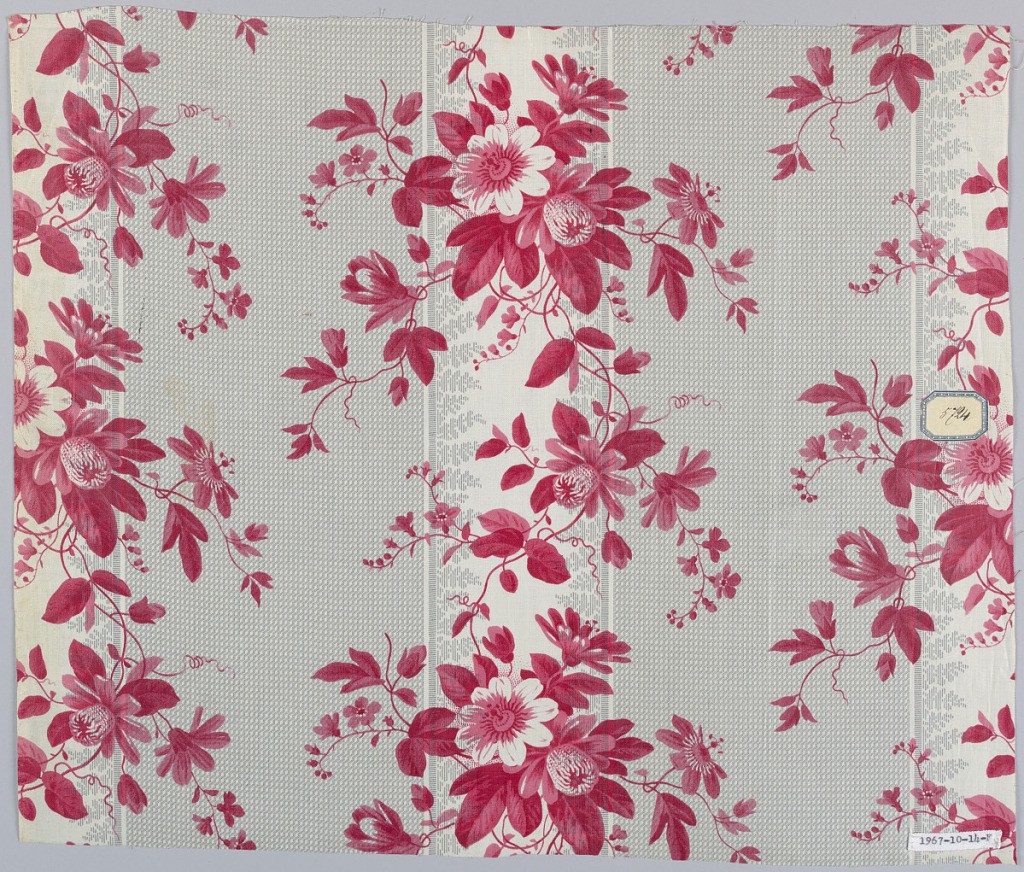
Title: Textile
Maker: Schwartz-Huguenin
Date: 1851–63
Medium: cotton Technique: printed by engraved roller and possibly block printed on plain weave; highly glazed
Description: Group having same ground, roller-printed, of a broad grey stripe formed of minute white dots alternating with white stripe edged with fancy foliage pattern. Different floral patterns printed over this ground, probably by block. A) Large Iris pattern, purple and green.B) Garden flowers. C) Sprays of blue flowers with grey-green foliage D) Small flower sprays, brown and green. E) Lillies of the Valley , pansies and roses in violet. F) Bright pink, all-over floral sprays. G) Same flower sprays as F in reds and browns. All highly glazed.